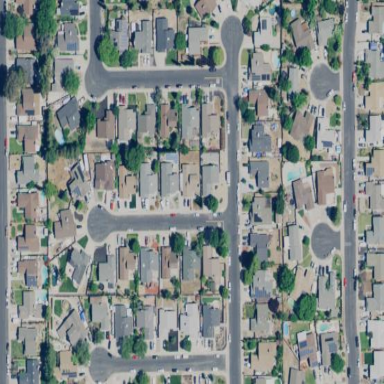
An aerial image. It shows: Residential area composed of single-family homes.